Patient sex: M
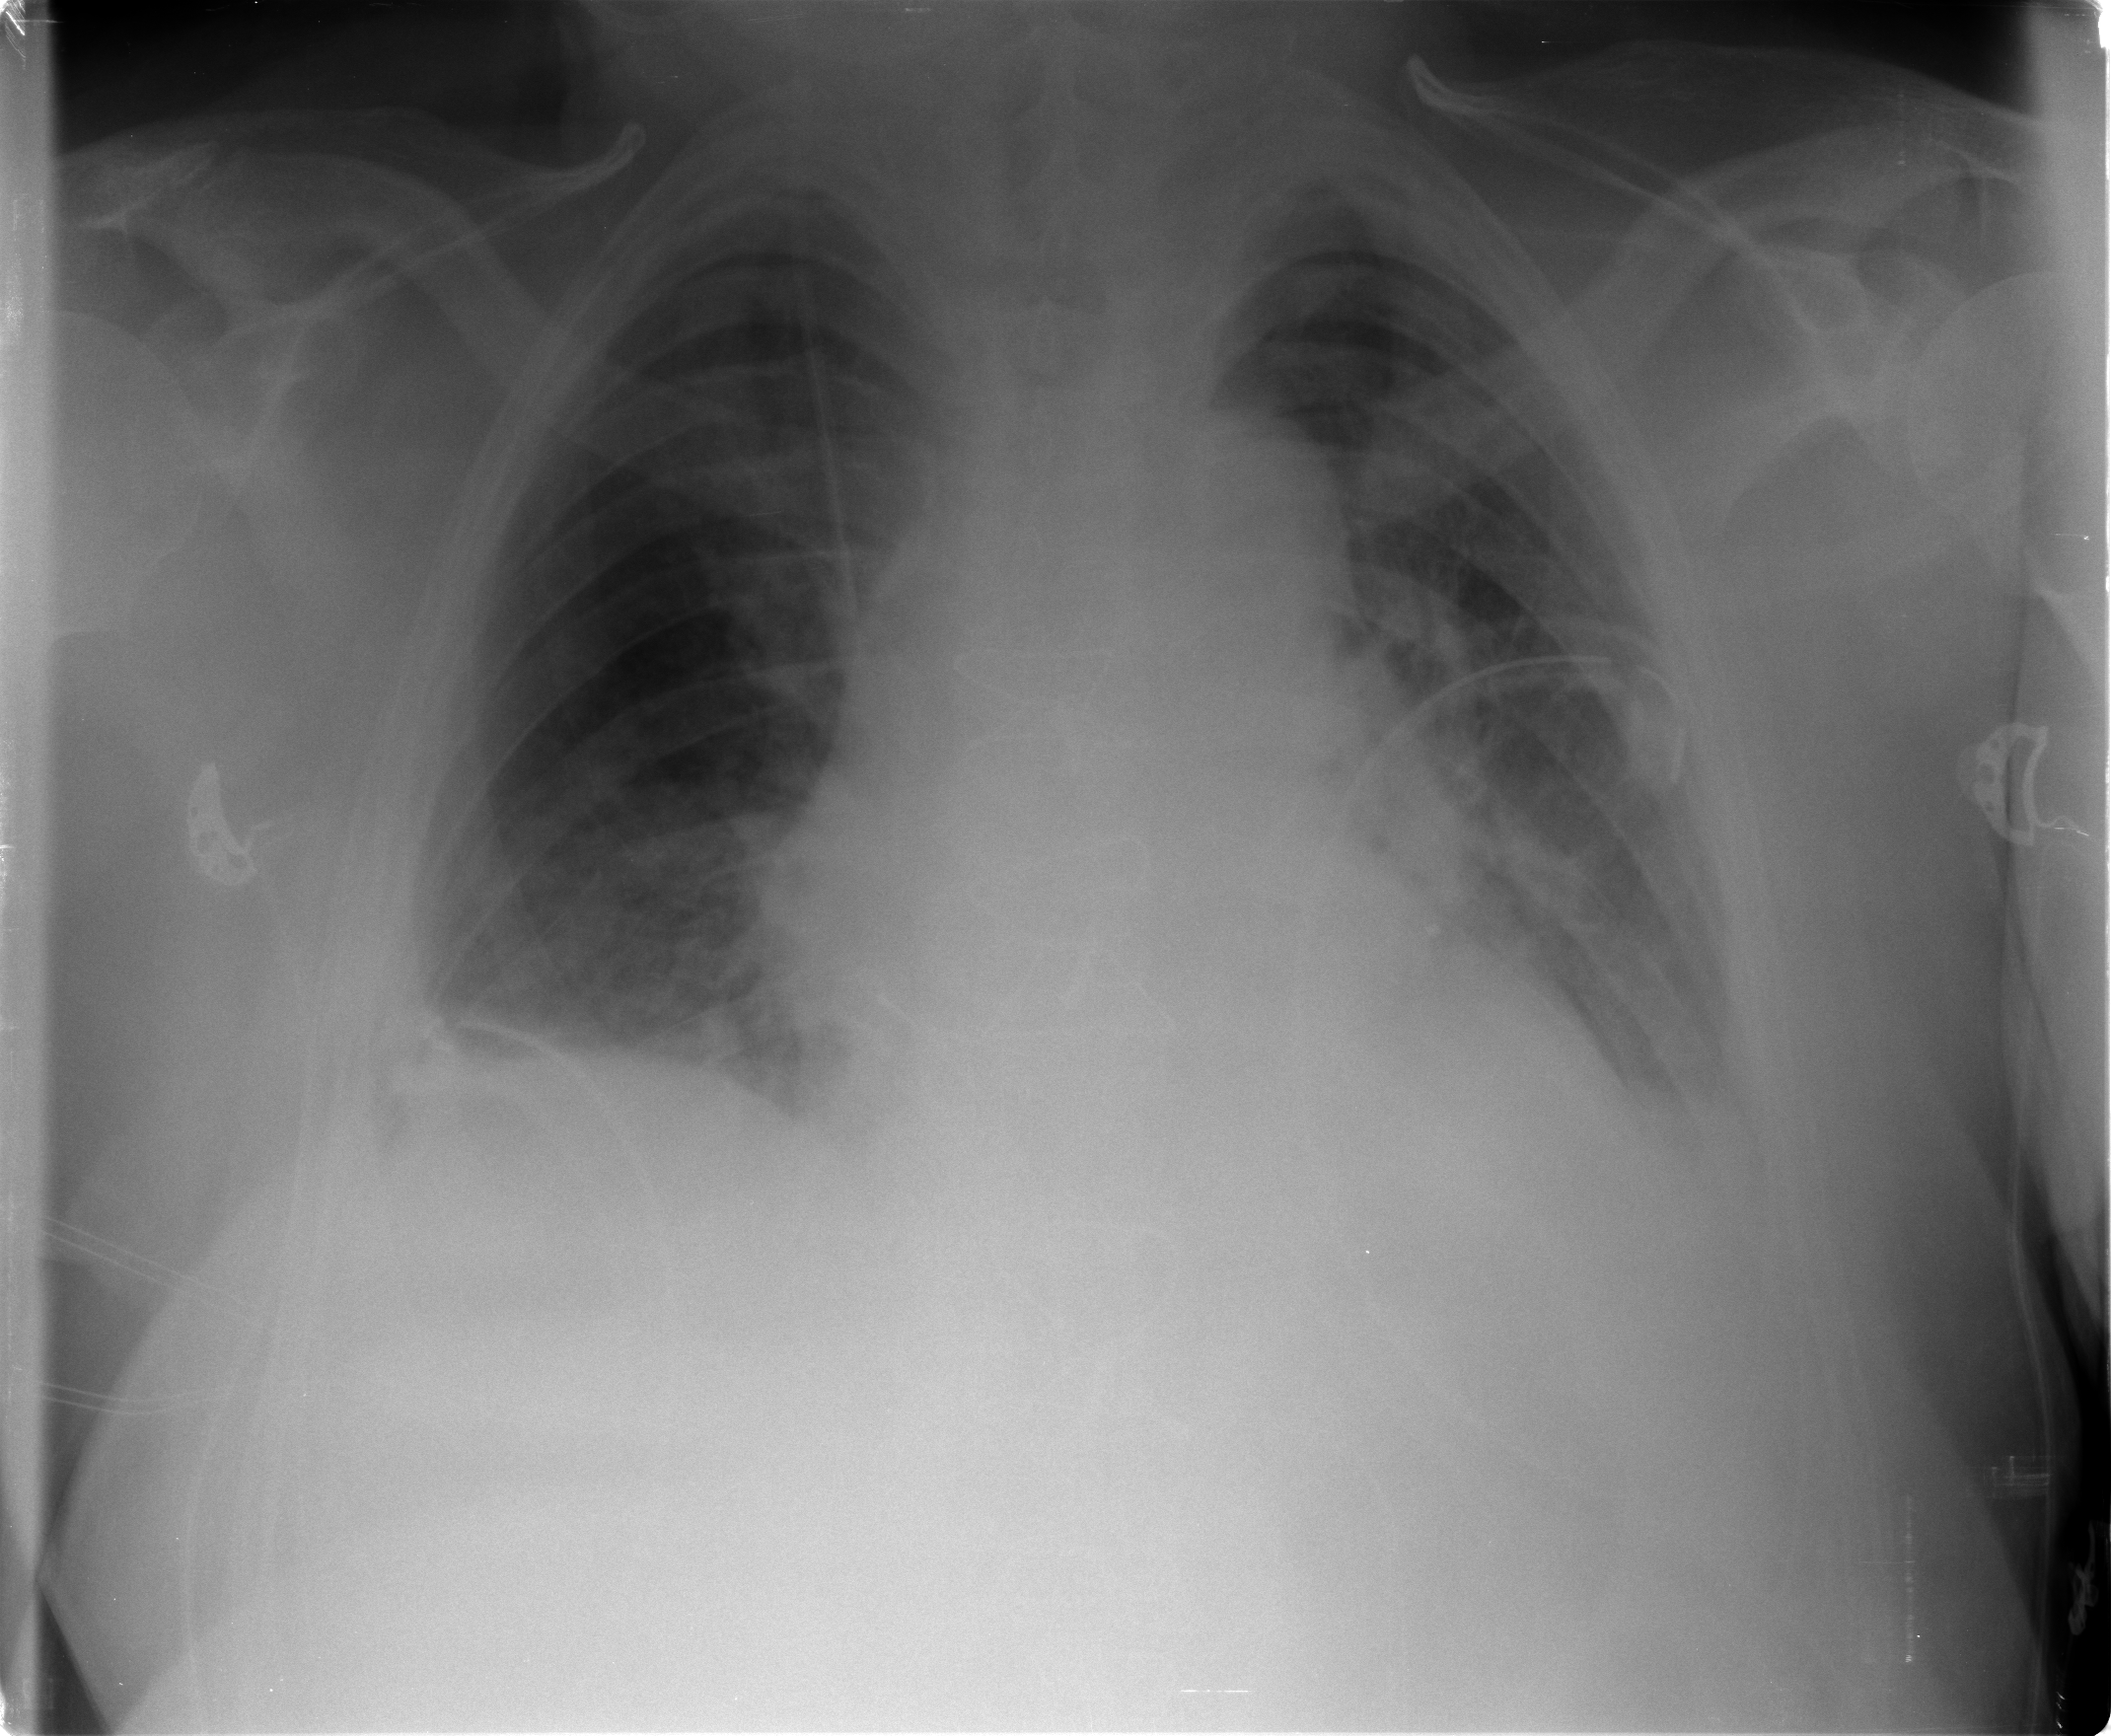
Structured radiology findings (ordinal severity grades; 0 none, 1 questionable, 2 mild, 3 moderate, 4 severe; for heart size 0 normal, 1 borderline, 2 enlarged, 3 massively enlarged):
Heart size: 2
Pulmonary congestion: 2
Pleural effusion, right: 1
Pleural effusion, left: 2
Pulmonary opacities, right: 0
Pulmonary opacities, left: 0
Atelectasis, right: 2
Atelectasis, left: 2